Question: I'm using a WPF TreeView control, which I've bound to a simple tree structure based on ObservableCollections. Here's the XAML:
'''
<TreeView Name="tree" Grid.Row="0">
<TreeView.ItemTemplate>
<HierarchicalDataTemplate ItemsSource="{Binding Path=Children}">
<TextBlock Text="{Binding Path=Text}"/>
</HierarchicalDataTemplate>
</TreeView.ItemTemplate>
</TreeView>
'''
And the tree structure:
'''
public class Node : IEnumerable {
private string text;
private ObservableCollection<Node> children;
public string Text { get { return text; } }
public ObservableCollection<Node> Children { get { return children; } }
public Node(string text, params string[] items){
this.text = text;
children = new ObservableCollection<Node>();
foreach (string item in items)
children.Add(new Node(item));
}
public IEnumerator GetEnumerator() {
for (int i = 0; i < children.Count; i++)
yield return children[i];
}
}
'''
I set the ItemsSource of this tree to be the root of my tree structure, and the children of that become root-level items in the tree (just as I want):
'''
private Node root;
root = new Node("Animals");
for(int i=0;i<3;i++)
root.Children.Add(new Node("Mammals", "Dogs", "Bears"));
tree.ItemsSource = root;
'''
I can add new children to the various non-root nodes of my tree structure, and they appear in the TreeView right where they should.
'''
root.Children[0].Children.Add(new Node("Cats", "Lions", "Tigers"));
'''
But, if I add a child to the root node:
'''
root.Children.Add(new Node("Lizards", "Skinks", "Geckos"));
'''
The item does not appear, and nothing I've tried (such as setting the ItemsSource to null and then back again) has caused it to appear.
If I add the lizards before setting the ItemsSource, they show up, but not if I add them afterwards.

Any ideas?
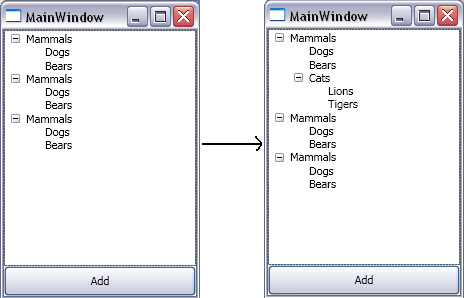
Answer: You are setting ItemsSource = root which happens to implement IEnumerable but is not in and of itself observable. Even though you have a Children property which is observable, that's not what you're binding the TreeView to so the TreeView doesn't have any way of listening to changes that occur through the Children property.
I would drop IEnumerable from the Node class altogether. Then set treeView.ItemsSource = root.Children;